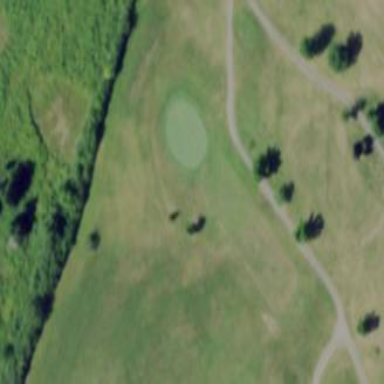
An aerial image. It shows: Grassy area designated as golf fairway.